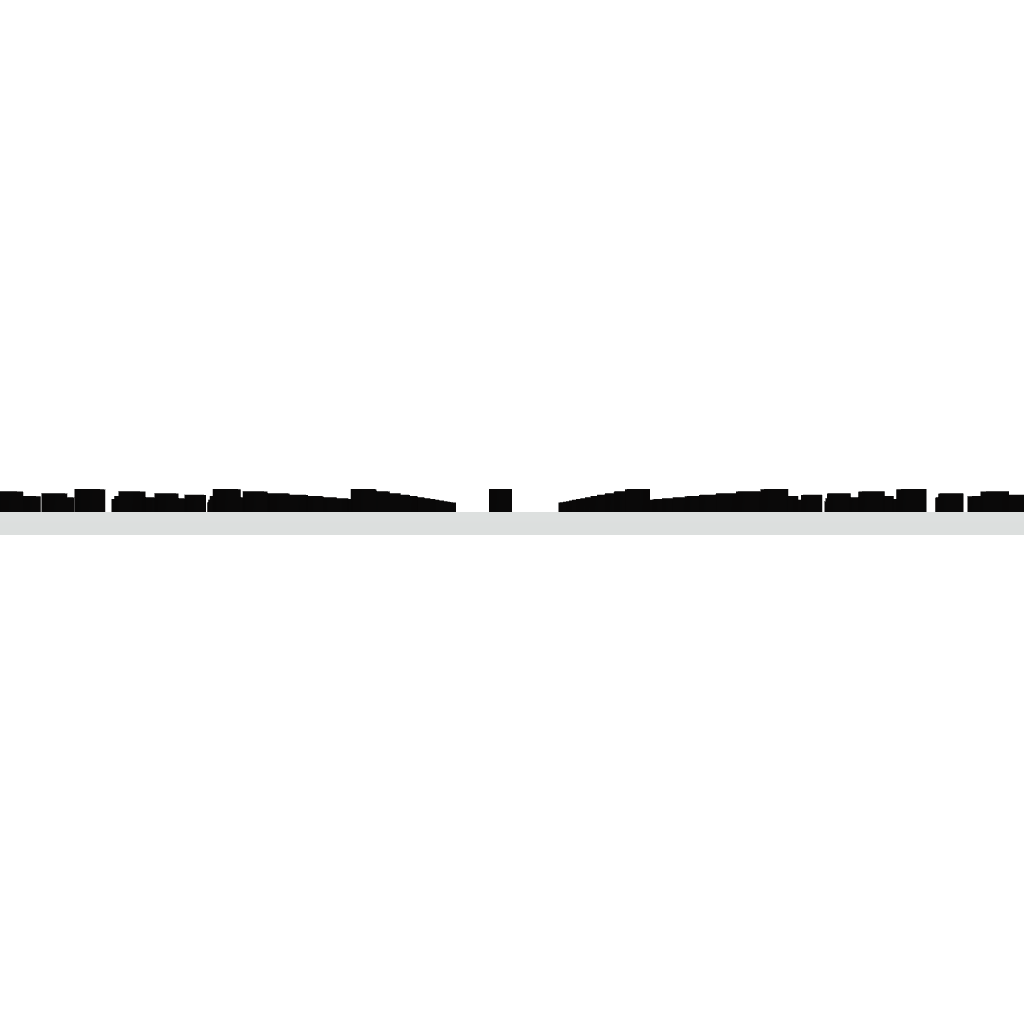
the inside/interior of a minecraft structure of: large Ubuntu human logo